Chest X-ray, PA view. Patient: 59 years old, sex M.
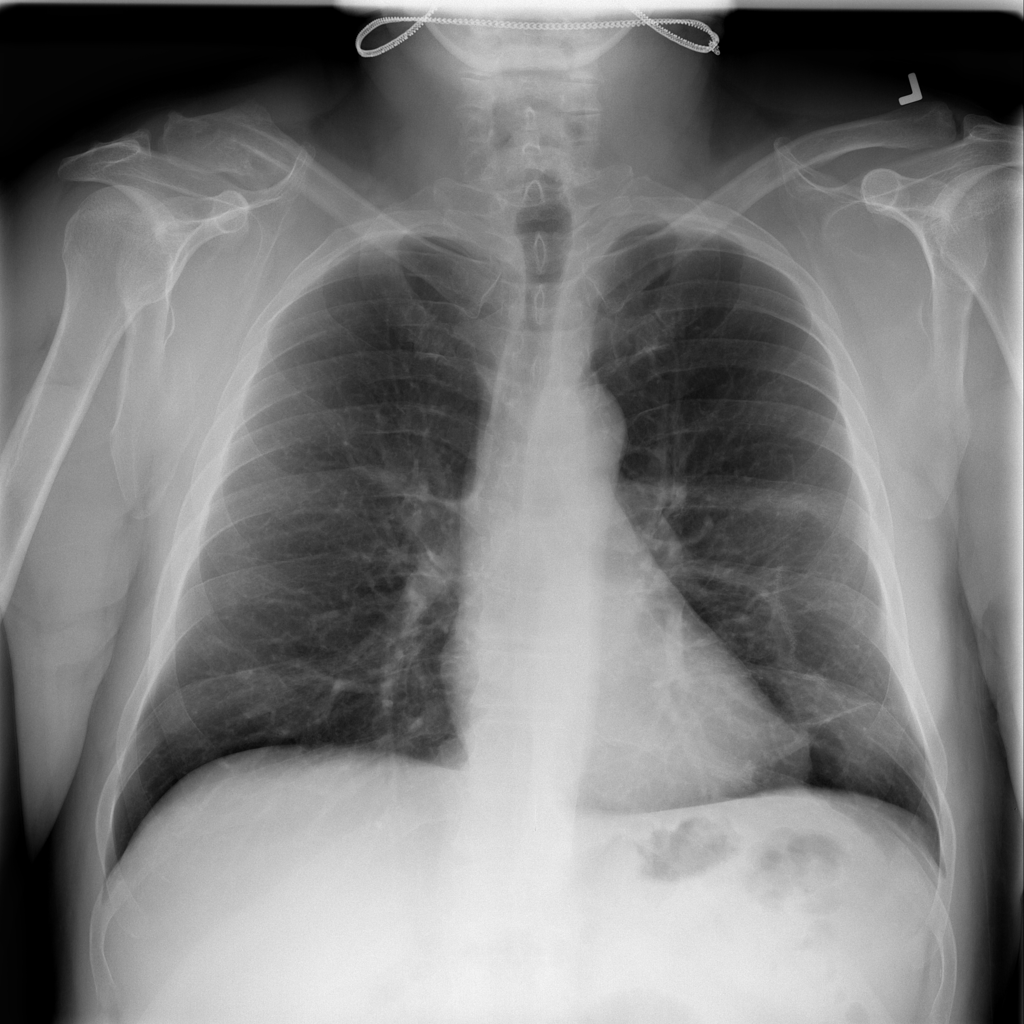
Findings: No Finding